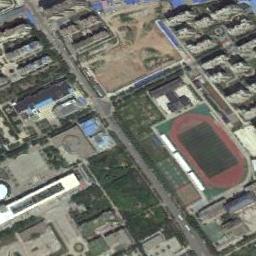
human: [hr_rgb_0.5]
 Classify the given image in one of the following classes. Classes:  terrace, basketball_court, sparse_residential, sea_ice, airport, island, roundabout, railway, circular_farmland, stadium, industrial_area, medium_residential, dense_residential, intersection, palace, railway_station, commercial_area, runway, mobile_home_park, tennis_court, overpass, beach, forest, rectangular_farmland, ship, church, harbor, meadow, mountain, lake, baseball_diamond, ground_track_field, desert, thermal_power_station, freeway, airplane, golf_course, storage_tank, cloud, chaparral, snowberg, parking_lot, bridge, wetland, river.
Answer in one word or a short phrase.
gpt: ground_track_field